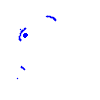
Particle: pion